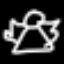
Label: angel